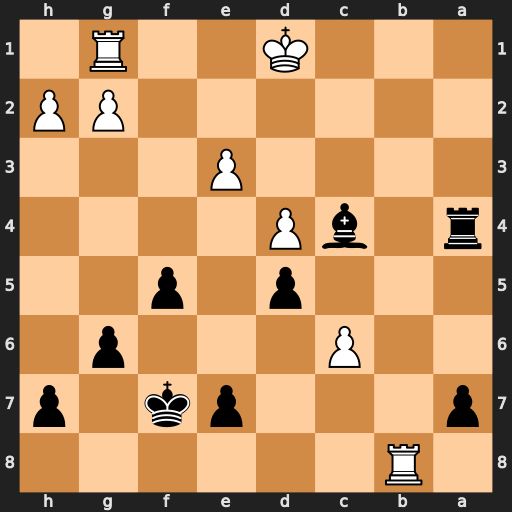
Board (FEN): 1R6/p3pk1p/2P3p1/3p1p2/r1bP4/4P3/6PP/3K2R1
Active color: b
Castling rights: -
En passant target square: -
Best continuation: Ra1+ Kd2 Rxg1